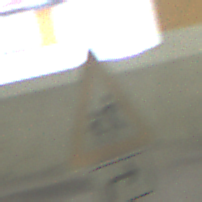
Verkehrszeichen: KinderRechts
Zusatzzeichen unten: RichtungsangabeDurchPfeile5
Umgebung: Indoor, Special
Tageszeit: NotSpecified
Wetter: NotSpecified
Licht: Artificial
Jahreszeit: NotSpecified
Kontrast: HighContrast